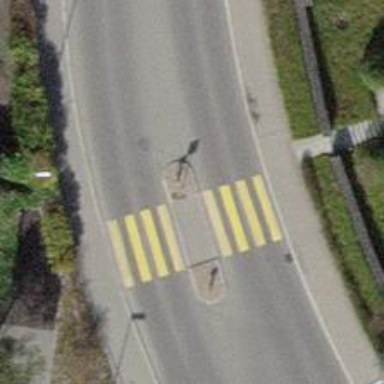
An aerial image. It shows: Crossing with island in the road.